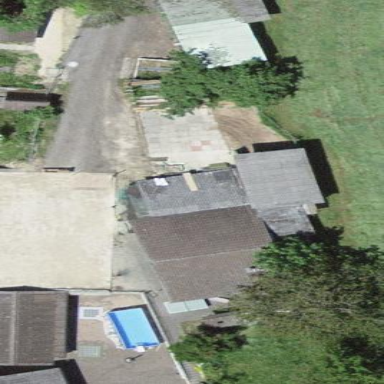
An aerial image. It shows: Stable building.